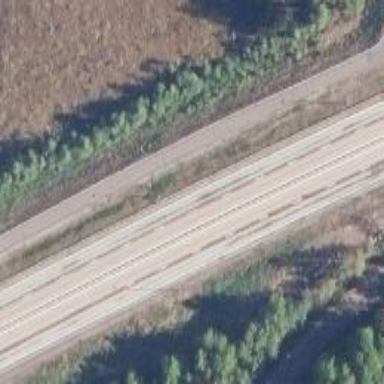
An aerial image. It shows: Asphalt trunk highway designated as motorroad.